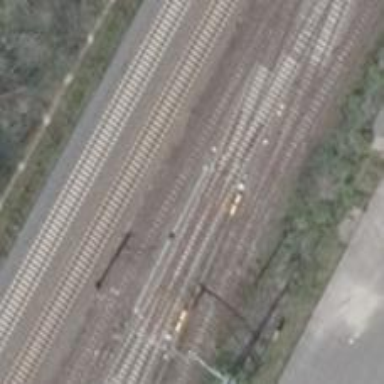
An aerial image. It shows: Rail siding with electrified contact lines.